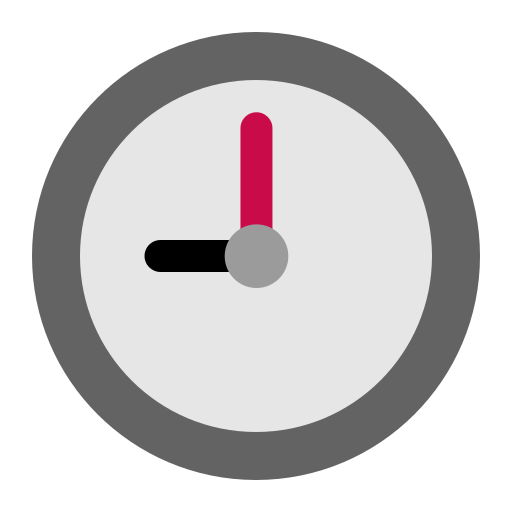
nine oclock flat